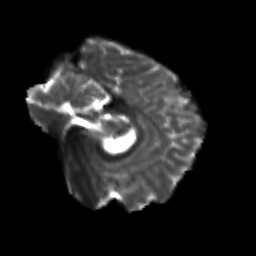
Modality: T2w
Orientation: sagittal
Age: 20
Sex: male
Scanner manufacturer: siemens
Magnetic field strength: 3 T
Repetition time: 3.5 s
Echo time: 0.113 s